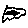
Label: cloud